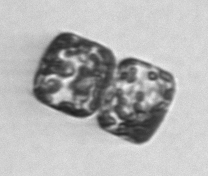
Label: Lauderia_annulata